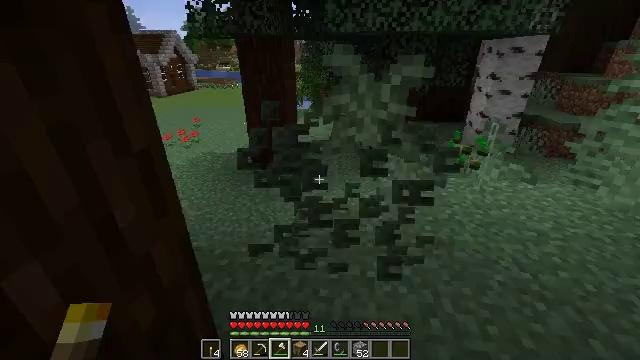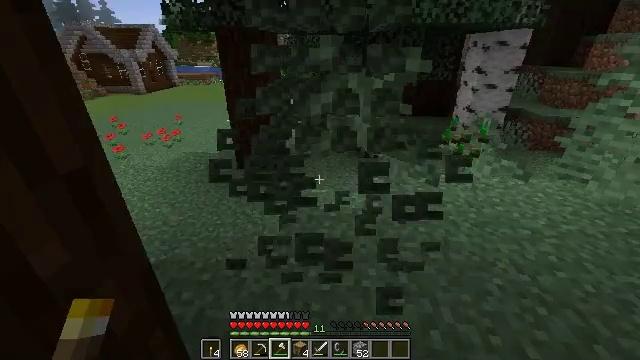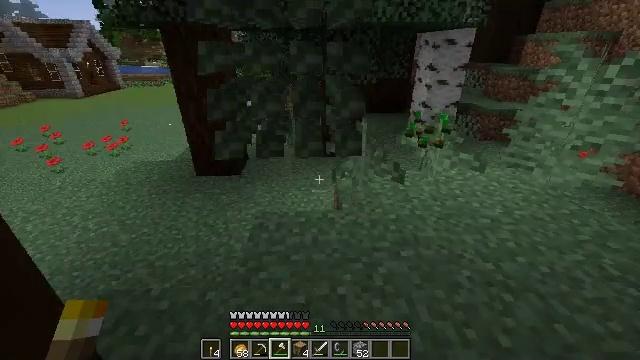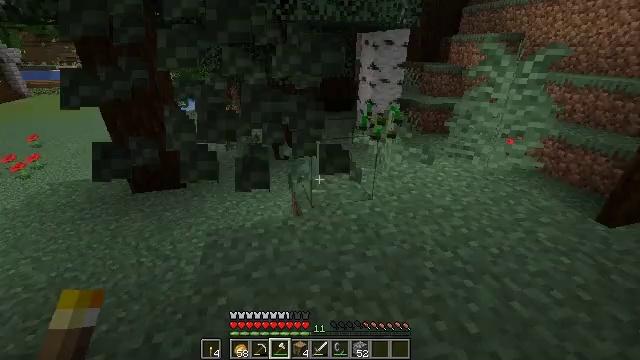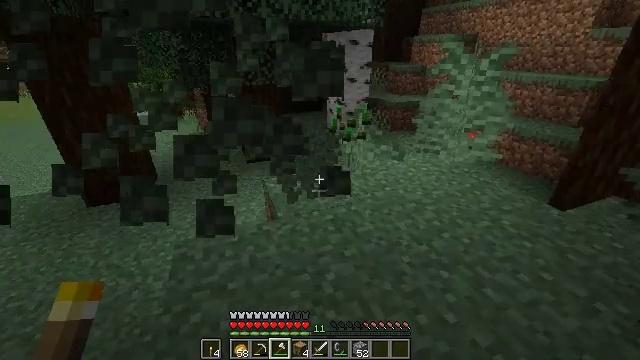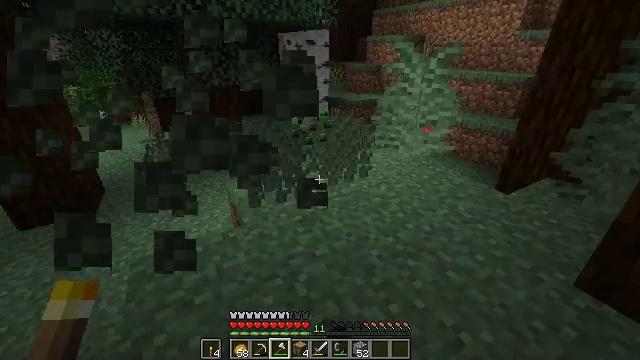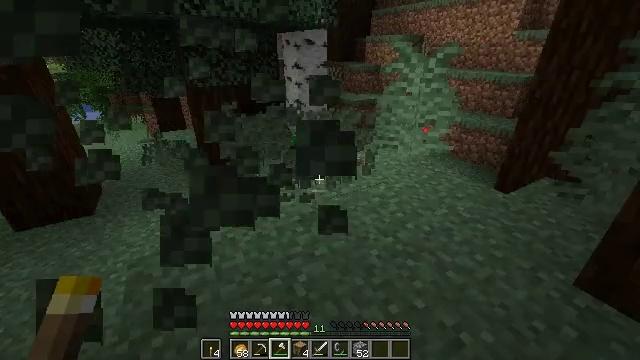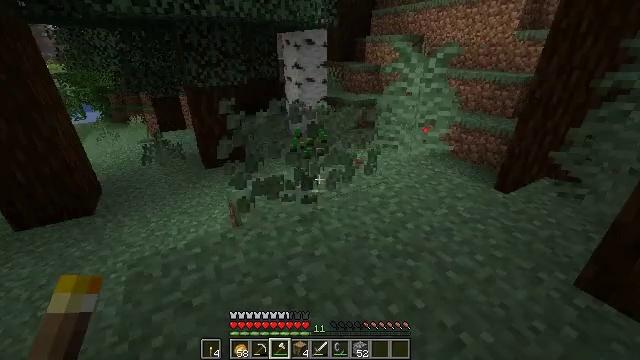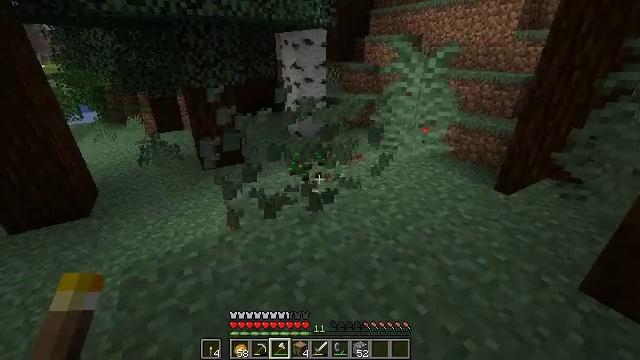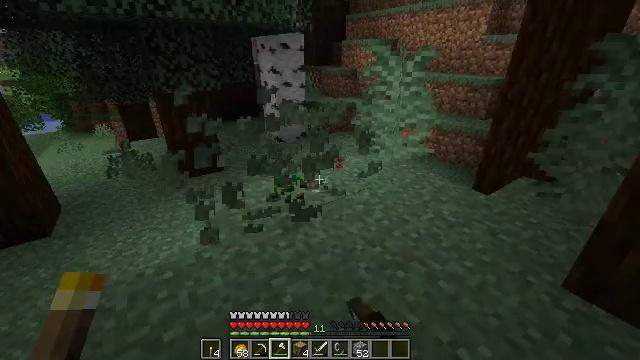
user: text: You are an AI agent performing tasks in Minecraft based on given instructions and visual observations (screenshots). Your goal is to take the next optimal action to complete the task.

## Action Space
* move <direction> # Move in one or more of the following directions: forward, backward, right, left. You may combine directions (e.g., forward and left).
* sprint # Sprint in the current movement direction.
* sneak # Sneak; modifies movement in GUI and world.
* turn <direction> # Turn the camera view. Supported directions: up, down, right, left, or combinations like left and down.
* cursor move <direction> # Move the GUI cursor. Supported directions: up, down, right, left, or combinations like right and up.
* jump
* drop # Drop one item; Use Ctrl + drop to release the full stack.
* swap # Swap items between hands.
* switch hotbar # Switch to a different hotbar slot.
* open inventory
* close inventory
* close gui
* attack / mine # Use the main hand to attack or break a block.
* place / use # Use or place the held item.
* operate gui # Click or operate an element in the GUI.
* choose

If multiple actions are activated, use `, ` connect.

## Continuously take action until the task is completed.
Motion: motion action
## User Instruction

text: Attack the ground to gather fern.
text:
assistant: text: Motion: move forward, turn right and down, attack / mine
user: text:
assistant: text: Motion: turn right, attack / mine
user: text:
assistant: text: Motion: turn right
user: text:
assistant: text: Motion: turn right, attack / mine
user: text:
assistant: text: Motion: turn right, attack / mine
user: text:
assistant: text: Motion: attack / mine
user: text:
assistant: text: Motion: attack / mine
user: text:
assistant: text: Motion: move forward, attack / mine
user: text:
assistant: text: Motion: move forward, turn right, attack / mine
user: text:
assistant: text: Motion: attack / mine